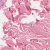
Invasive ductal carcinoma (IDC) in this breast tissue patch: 0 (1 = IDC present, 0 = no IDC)